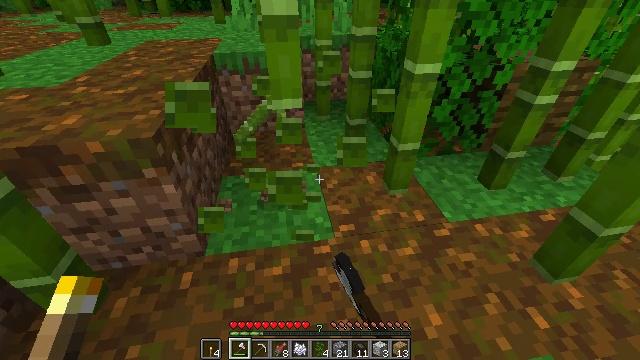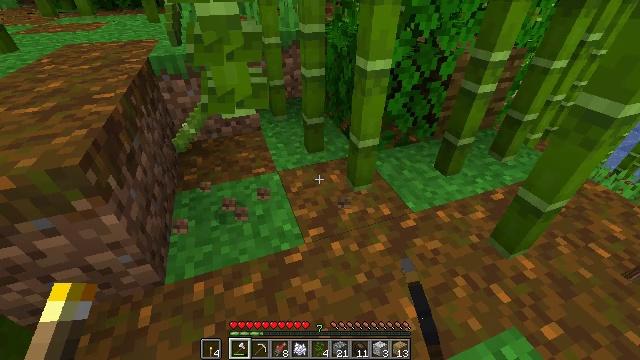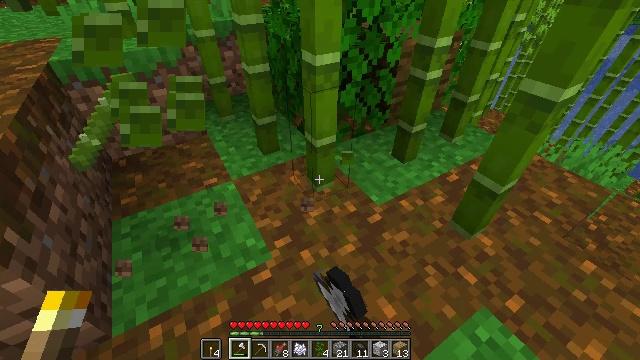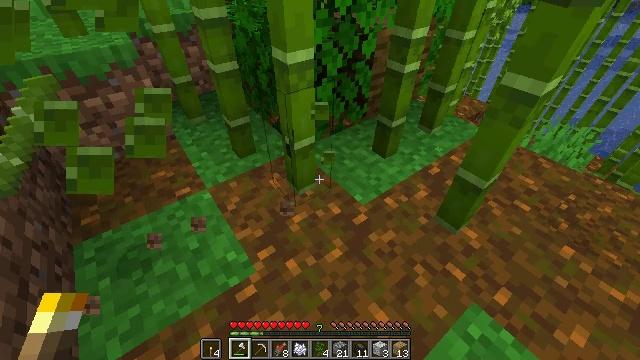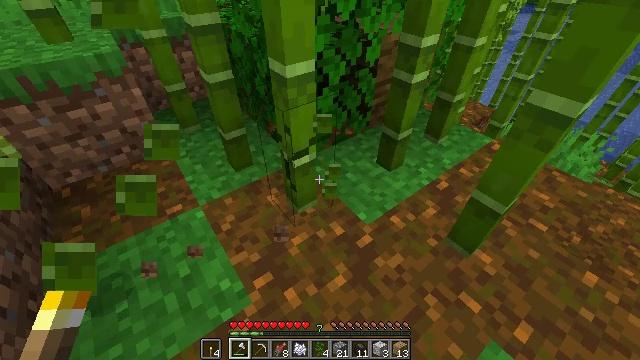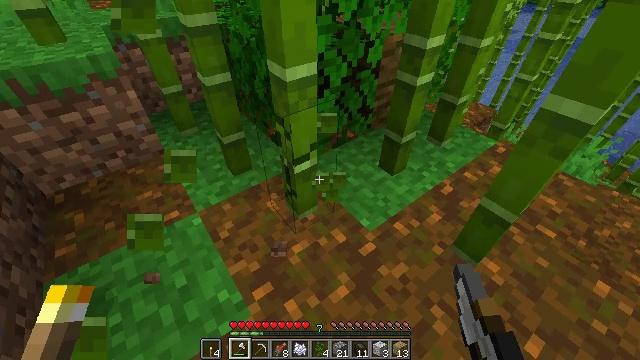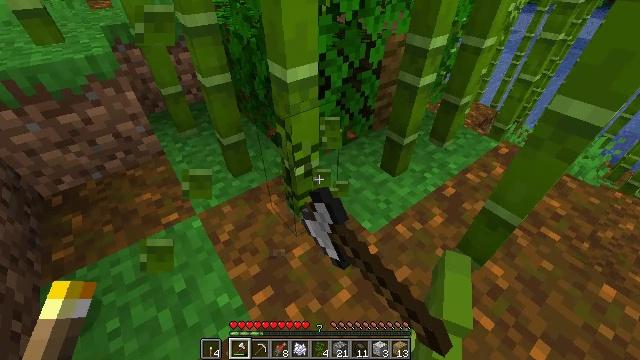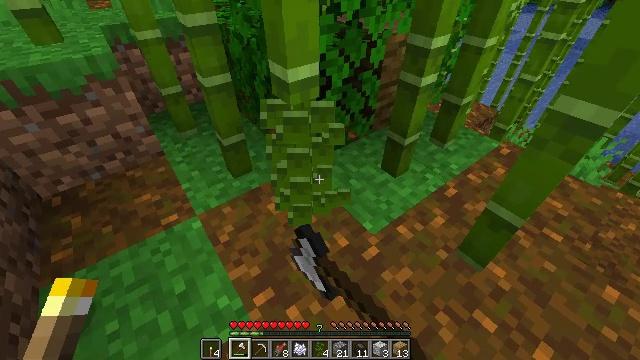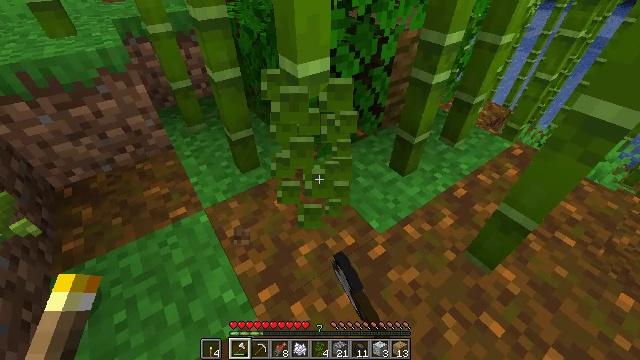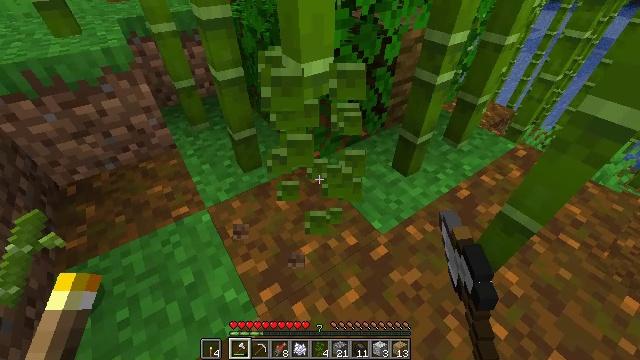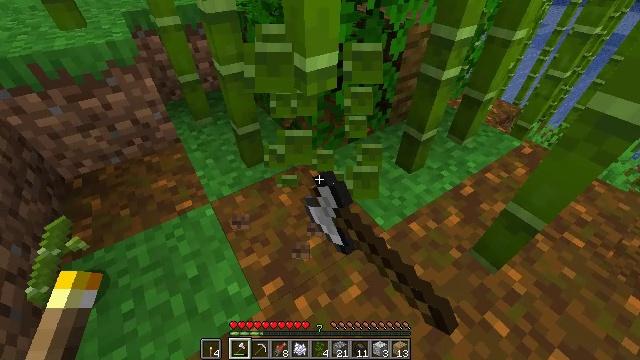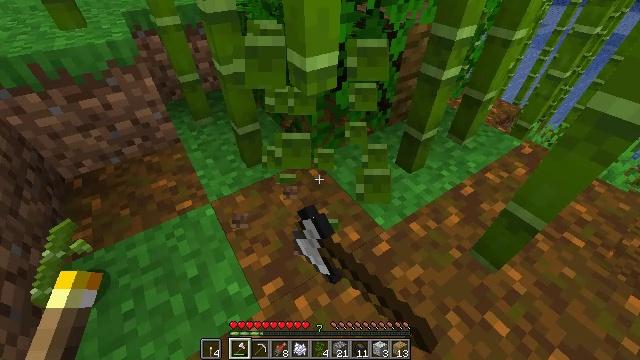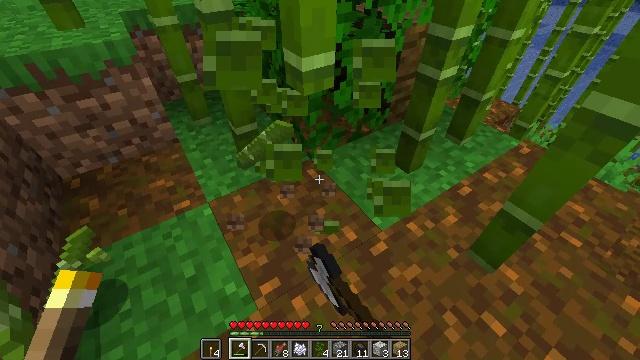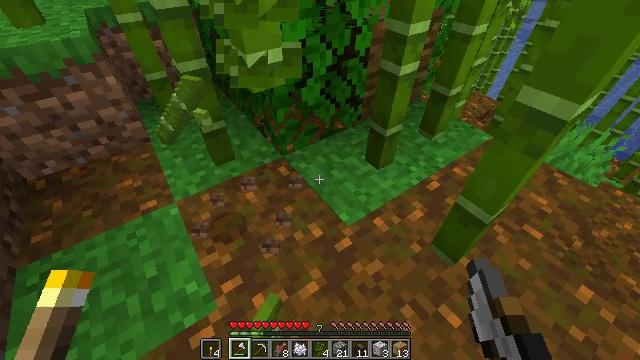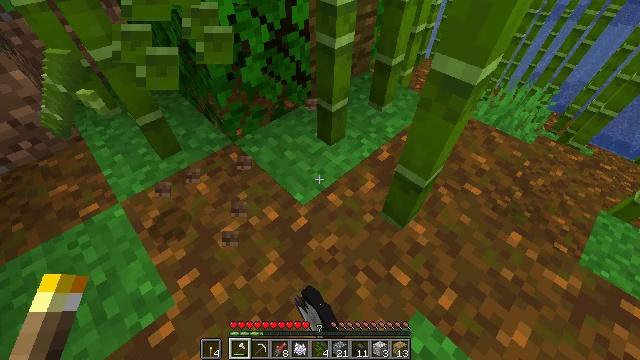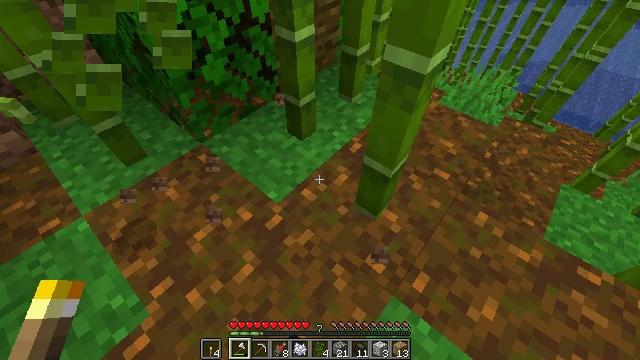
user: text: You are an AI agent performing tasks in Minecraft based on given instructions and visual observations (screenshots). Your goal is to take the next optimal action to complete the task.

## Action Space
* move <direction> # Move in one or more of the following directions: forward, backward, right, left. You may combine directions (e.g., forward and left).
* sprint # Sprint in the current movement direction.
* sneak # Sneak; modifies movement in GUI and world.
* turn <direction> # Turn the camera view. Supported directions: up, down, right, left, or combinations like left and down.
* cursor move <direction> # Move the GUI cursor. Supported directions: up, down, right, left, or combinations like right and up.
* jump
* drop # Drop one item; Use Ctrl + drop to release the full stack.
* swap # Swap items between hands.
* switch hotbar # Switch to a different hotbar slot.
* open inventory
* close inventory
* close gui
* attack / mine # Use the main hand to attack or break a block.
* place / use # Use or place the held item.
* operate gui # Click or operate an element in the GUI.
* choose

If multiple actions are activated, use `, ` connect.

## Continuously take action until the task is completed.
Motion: motion action
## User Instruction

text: Attack bamboo to gather it.
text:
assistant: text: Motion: move forward, turn right, attack / mine
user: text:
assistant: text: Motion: move forward, turn right and down, attack / mine
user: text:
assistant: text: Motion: move forward, turn right and down, attack / mine
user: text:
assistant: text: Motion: attack / mine
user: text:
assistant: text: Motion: attack / mine
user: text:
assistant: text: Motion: attack / mine
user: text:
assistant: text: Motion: attack / mine
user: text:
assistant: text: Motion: turn left, attack / mine
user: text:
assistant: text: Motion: attack / mine
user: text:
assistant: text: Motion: attack / mine
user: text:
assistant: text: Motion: attack / mine
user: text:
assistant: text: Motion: move right, attack / mine
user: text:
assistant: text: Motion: move right, turn right, attack / mine
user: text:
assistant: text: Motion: move right, turn right and down, attack / mine
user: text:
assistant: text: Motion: move right, turn right and down, attack / mine
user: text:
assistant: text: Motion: attack / mine
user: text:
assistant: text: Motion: attack / mine
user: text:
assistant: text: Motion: turn left, attack / mine
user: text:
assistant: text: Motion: turn left and up, attack / mine
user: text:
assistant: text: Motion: turn left, attack / mine
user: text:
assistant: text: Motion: turn left, attack / mine
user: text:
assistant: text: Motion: turn left, attack / mine
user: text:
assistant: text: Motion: attack / mine
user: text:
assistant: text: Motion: attack / mine
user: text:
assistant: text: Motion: attack / mine
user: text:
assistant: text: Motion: move forward, attack / mine
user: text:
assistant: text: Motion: move forward, turn left and up, attack / mine
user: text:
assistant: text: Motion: move forward, turn left and up, attack / mine
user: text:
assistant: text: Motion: move forward, turn up, attack / mine
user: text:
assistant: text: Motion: attack / mine